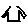
Label: house